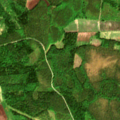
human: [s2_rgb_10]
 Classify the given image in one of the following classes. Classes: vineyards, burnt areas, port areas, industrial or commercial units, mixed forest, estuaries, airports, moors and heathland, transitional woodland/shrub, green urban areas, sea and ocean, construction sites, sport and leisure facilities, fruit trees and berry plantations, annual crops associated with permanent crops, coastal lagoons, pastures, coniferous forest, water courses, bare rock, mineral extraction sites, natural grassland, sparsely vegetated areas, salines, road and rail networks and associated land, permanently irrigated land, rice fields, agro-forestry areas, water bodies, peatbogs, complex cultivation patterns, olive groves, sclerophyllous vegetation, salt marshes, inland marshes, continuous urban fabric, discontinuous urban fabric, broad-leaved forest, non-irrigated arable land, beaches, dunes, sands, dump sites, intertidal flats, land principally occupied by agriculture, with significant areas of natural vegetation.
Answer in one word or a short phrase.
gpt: non-irrigated arable land, coniferous forest, mixed forest